Field crop: tomato
Growth stage: 2
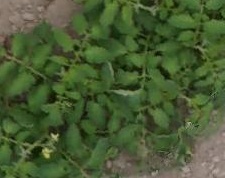
Species: tomato